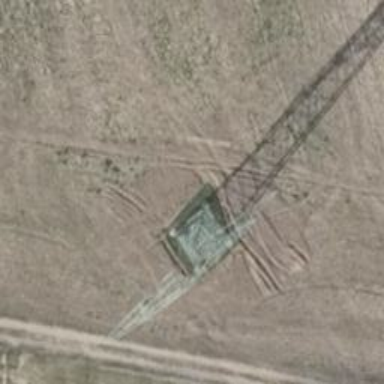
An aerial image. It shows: Power tower.